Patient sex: M
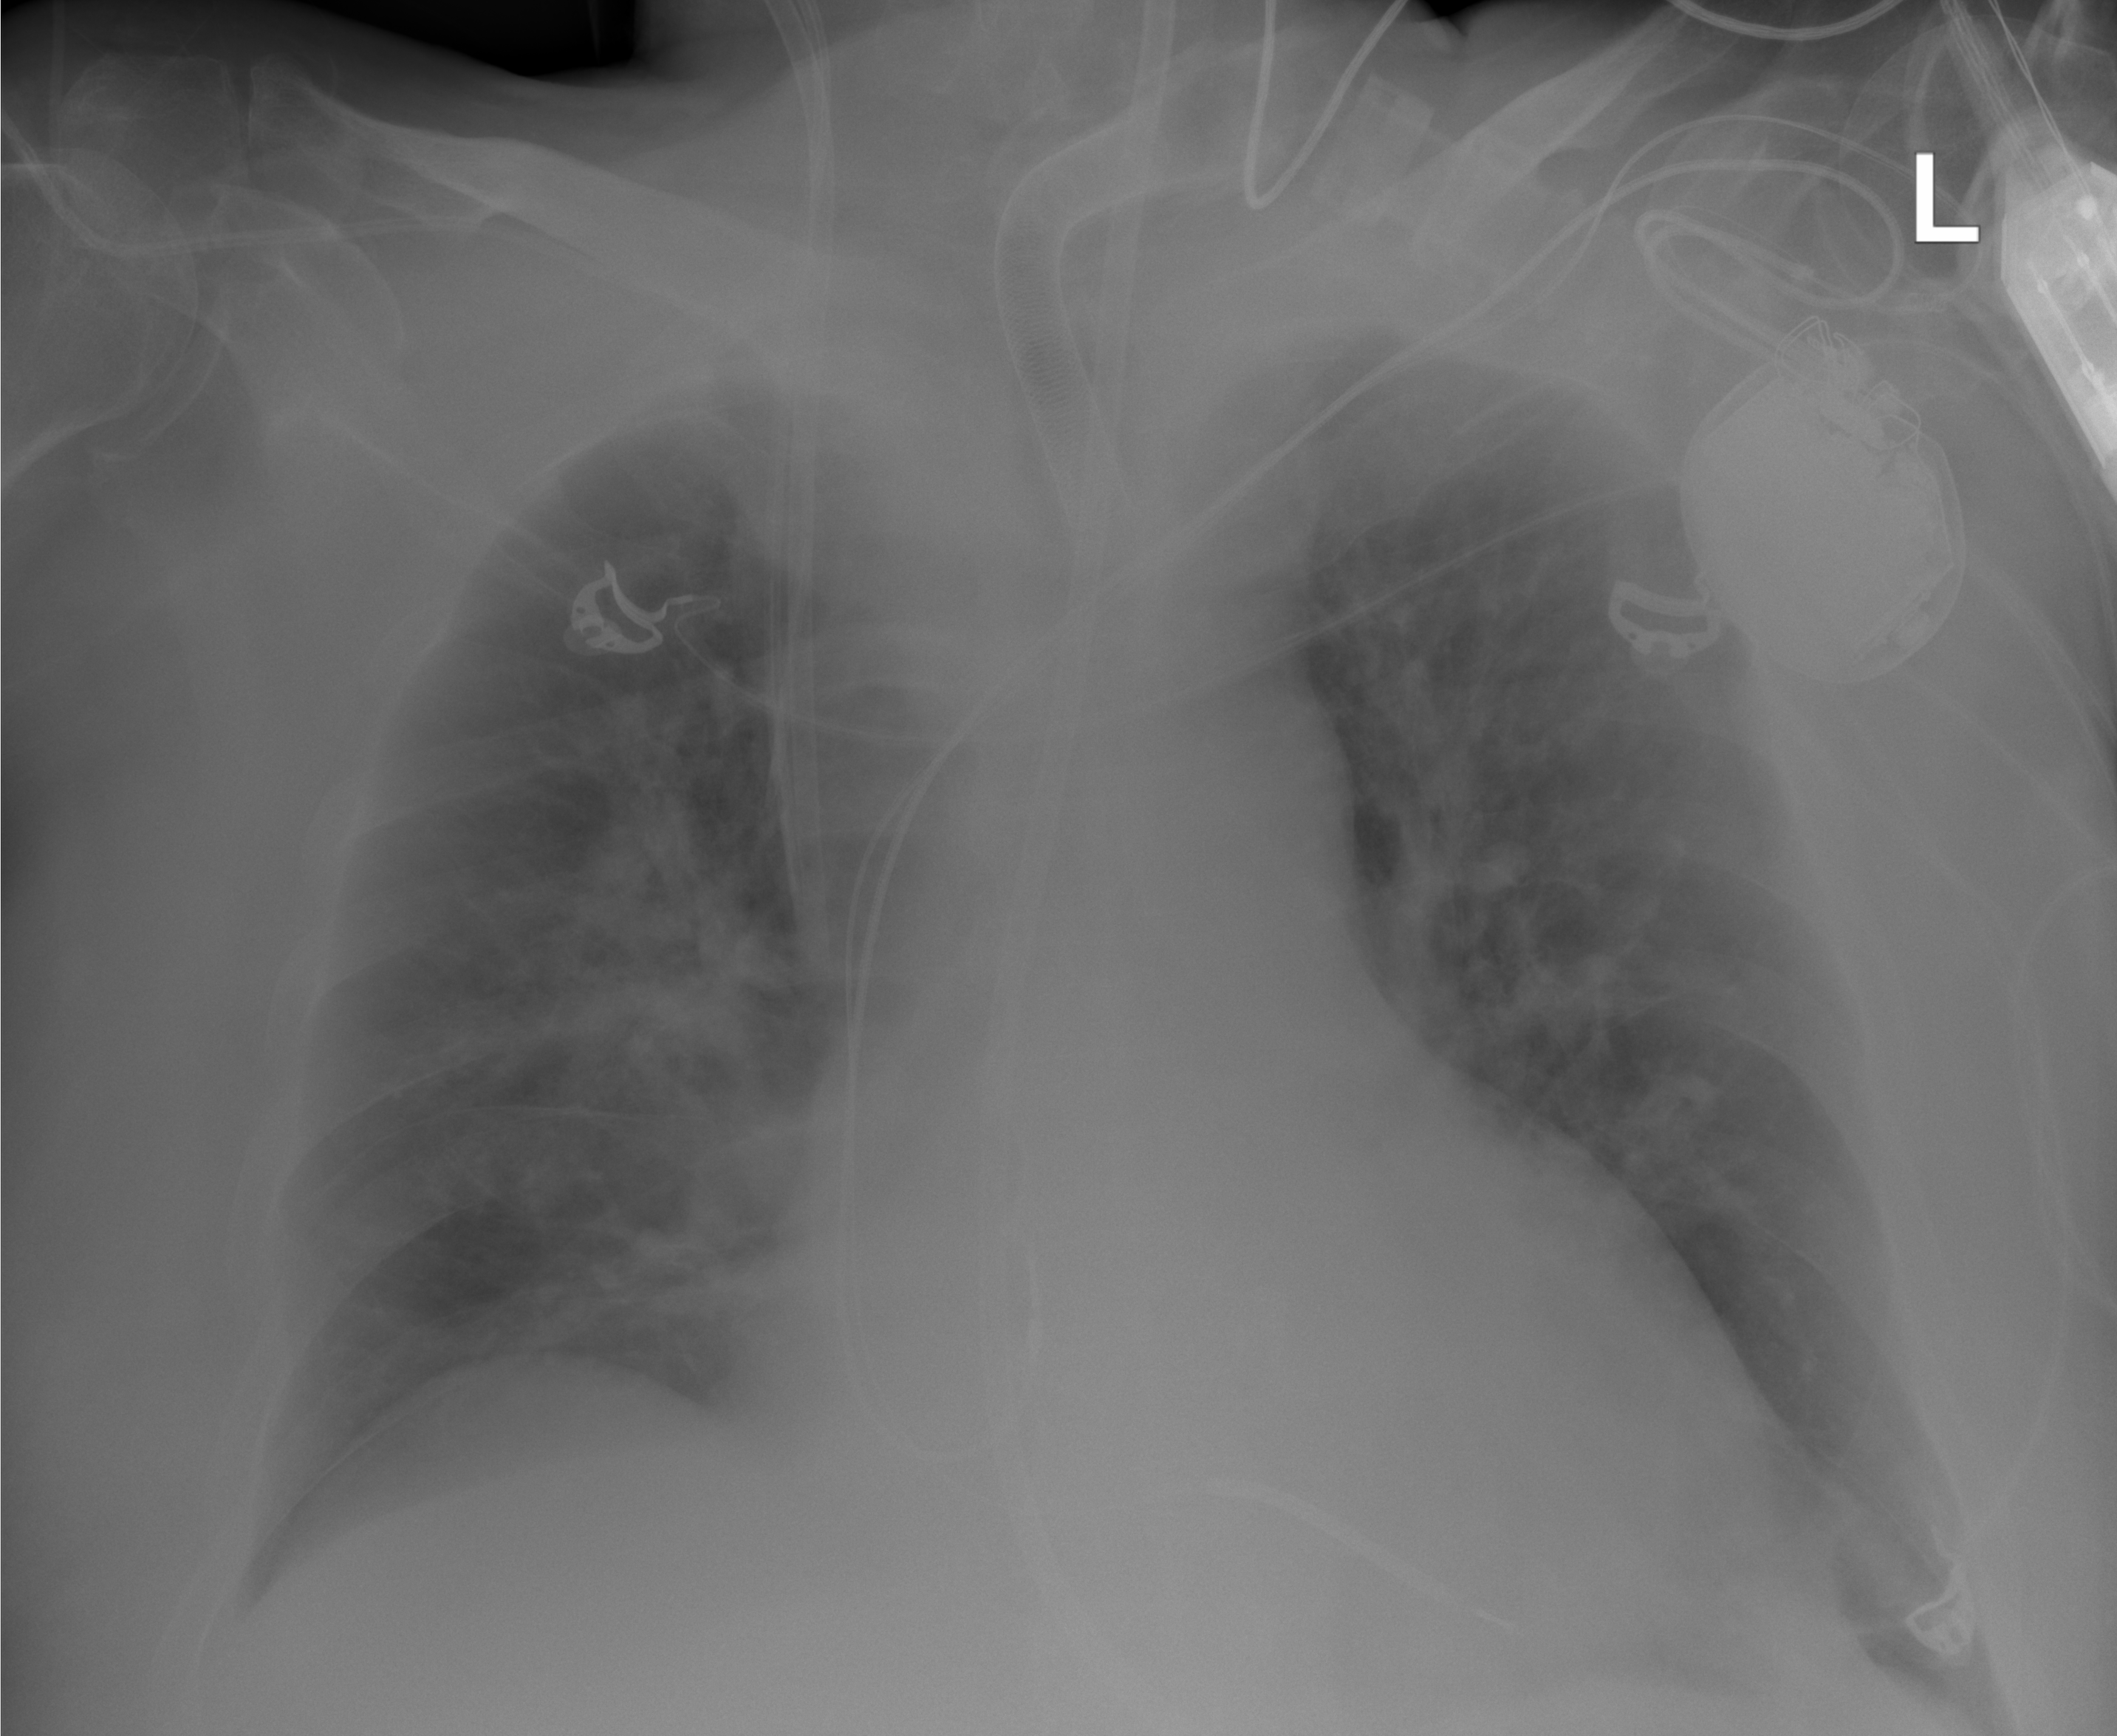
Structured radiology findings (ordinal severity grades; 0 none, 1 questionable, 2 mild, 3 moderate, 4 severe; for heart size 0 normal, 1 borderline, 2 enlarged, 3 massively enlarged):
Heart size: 2
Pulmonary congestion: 2
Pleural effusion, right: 1
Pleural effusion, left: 1
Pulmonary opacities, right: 2
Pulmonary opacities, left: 1
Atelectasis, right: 2
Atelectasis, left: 2